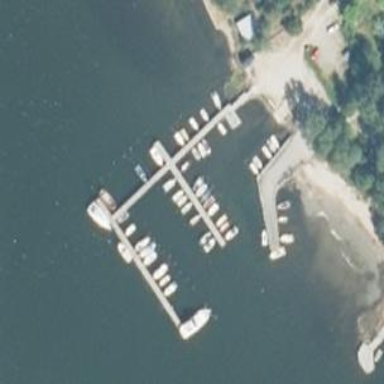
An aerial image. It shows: Marina on leisure land.